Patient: sex M, age 58
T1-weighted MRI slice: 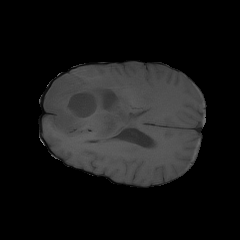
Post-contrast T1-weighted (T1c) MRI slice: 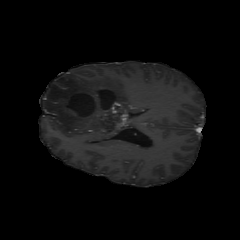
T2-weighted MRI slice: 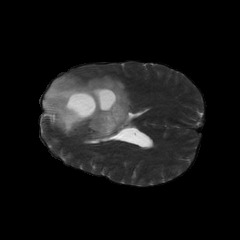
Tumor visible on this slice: yes
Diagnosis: Astrocytoma, IDH-mutant
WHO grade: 4